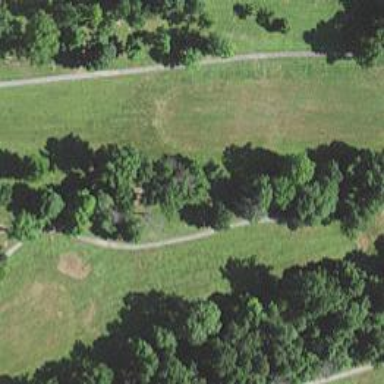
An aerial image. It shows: Path for both roads and golfers.